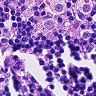
Metastatic tissue present: no